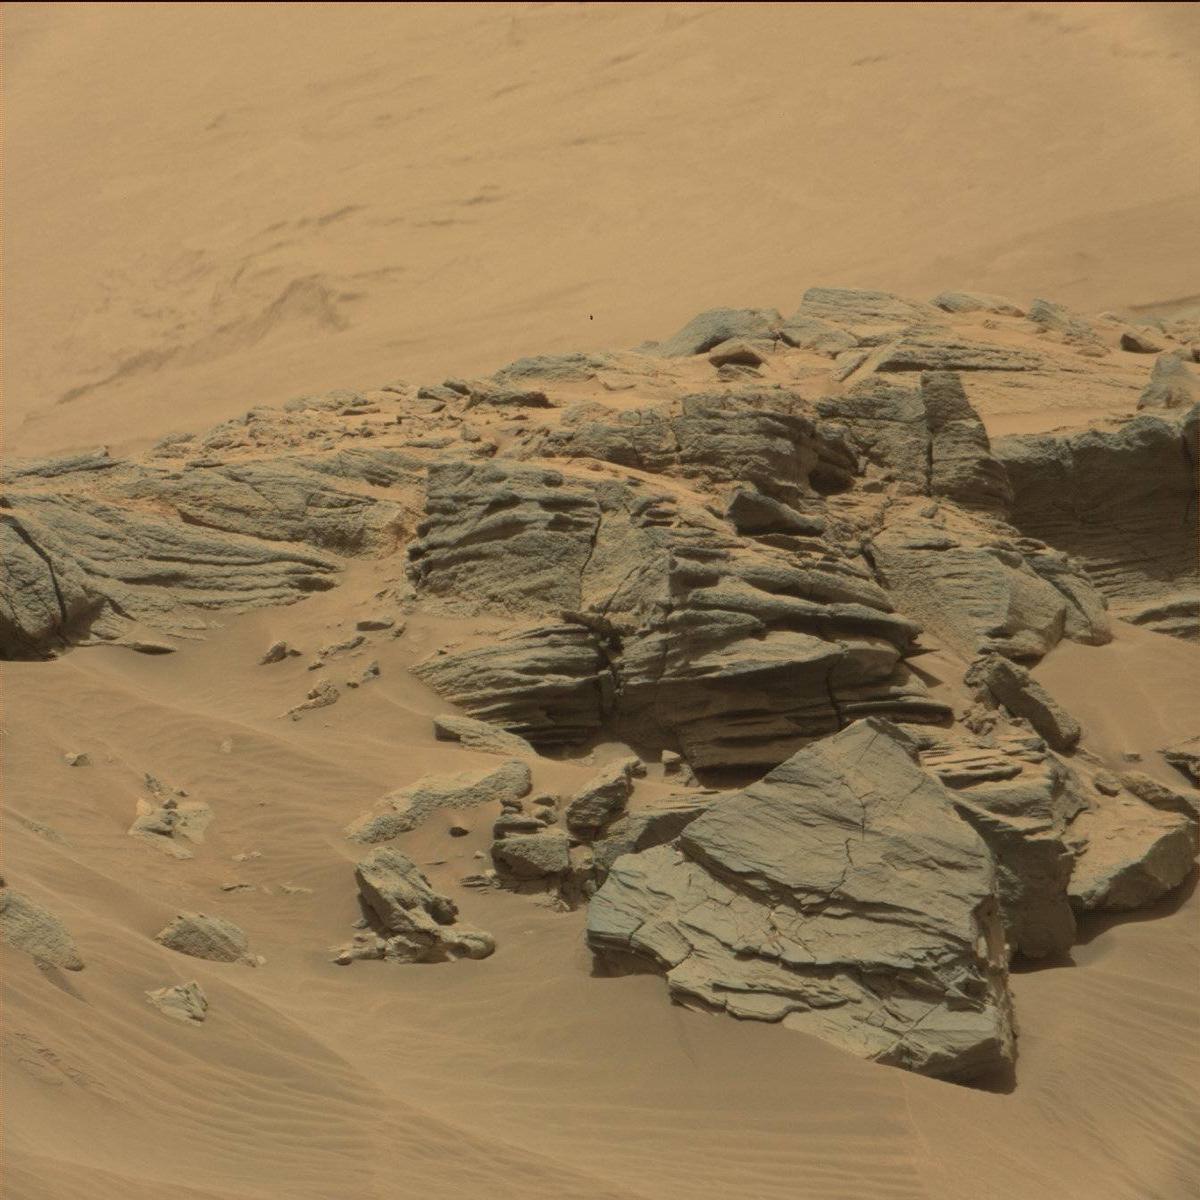
Terrain classes present: Bedrock, Ridge, Sand / Soil